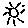
Label: sun